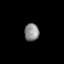
Tissue: lung
Cell type: Fibroblasts
Senescence score: 0.5479
Nuclear area (px): 250
Mean DAPI intensity: 140.008